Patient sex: F
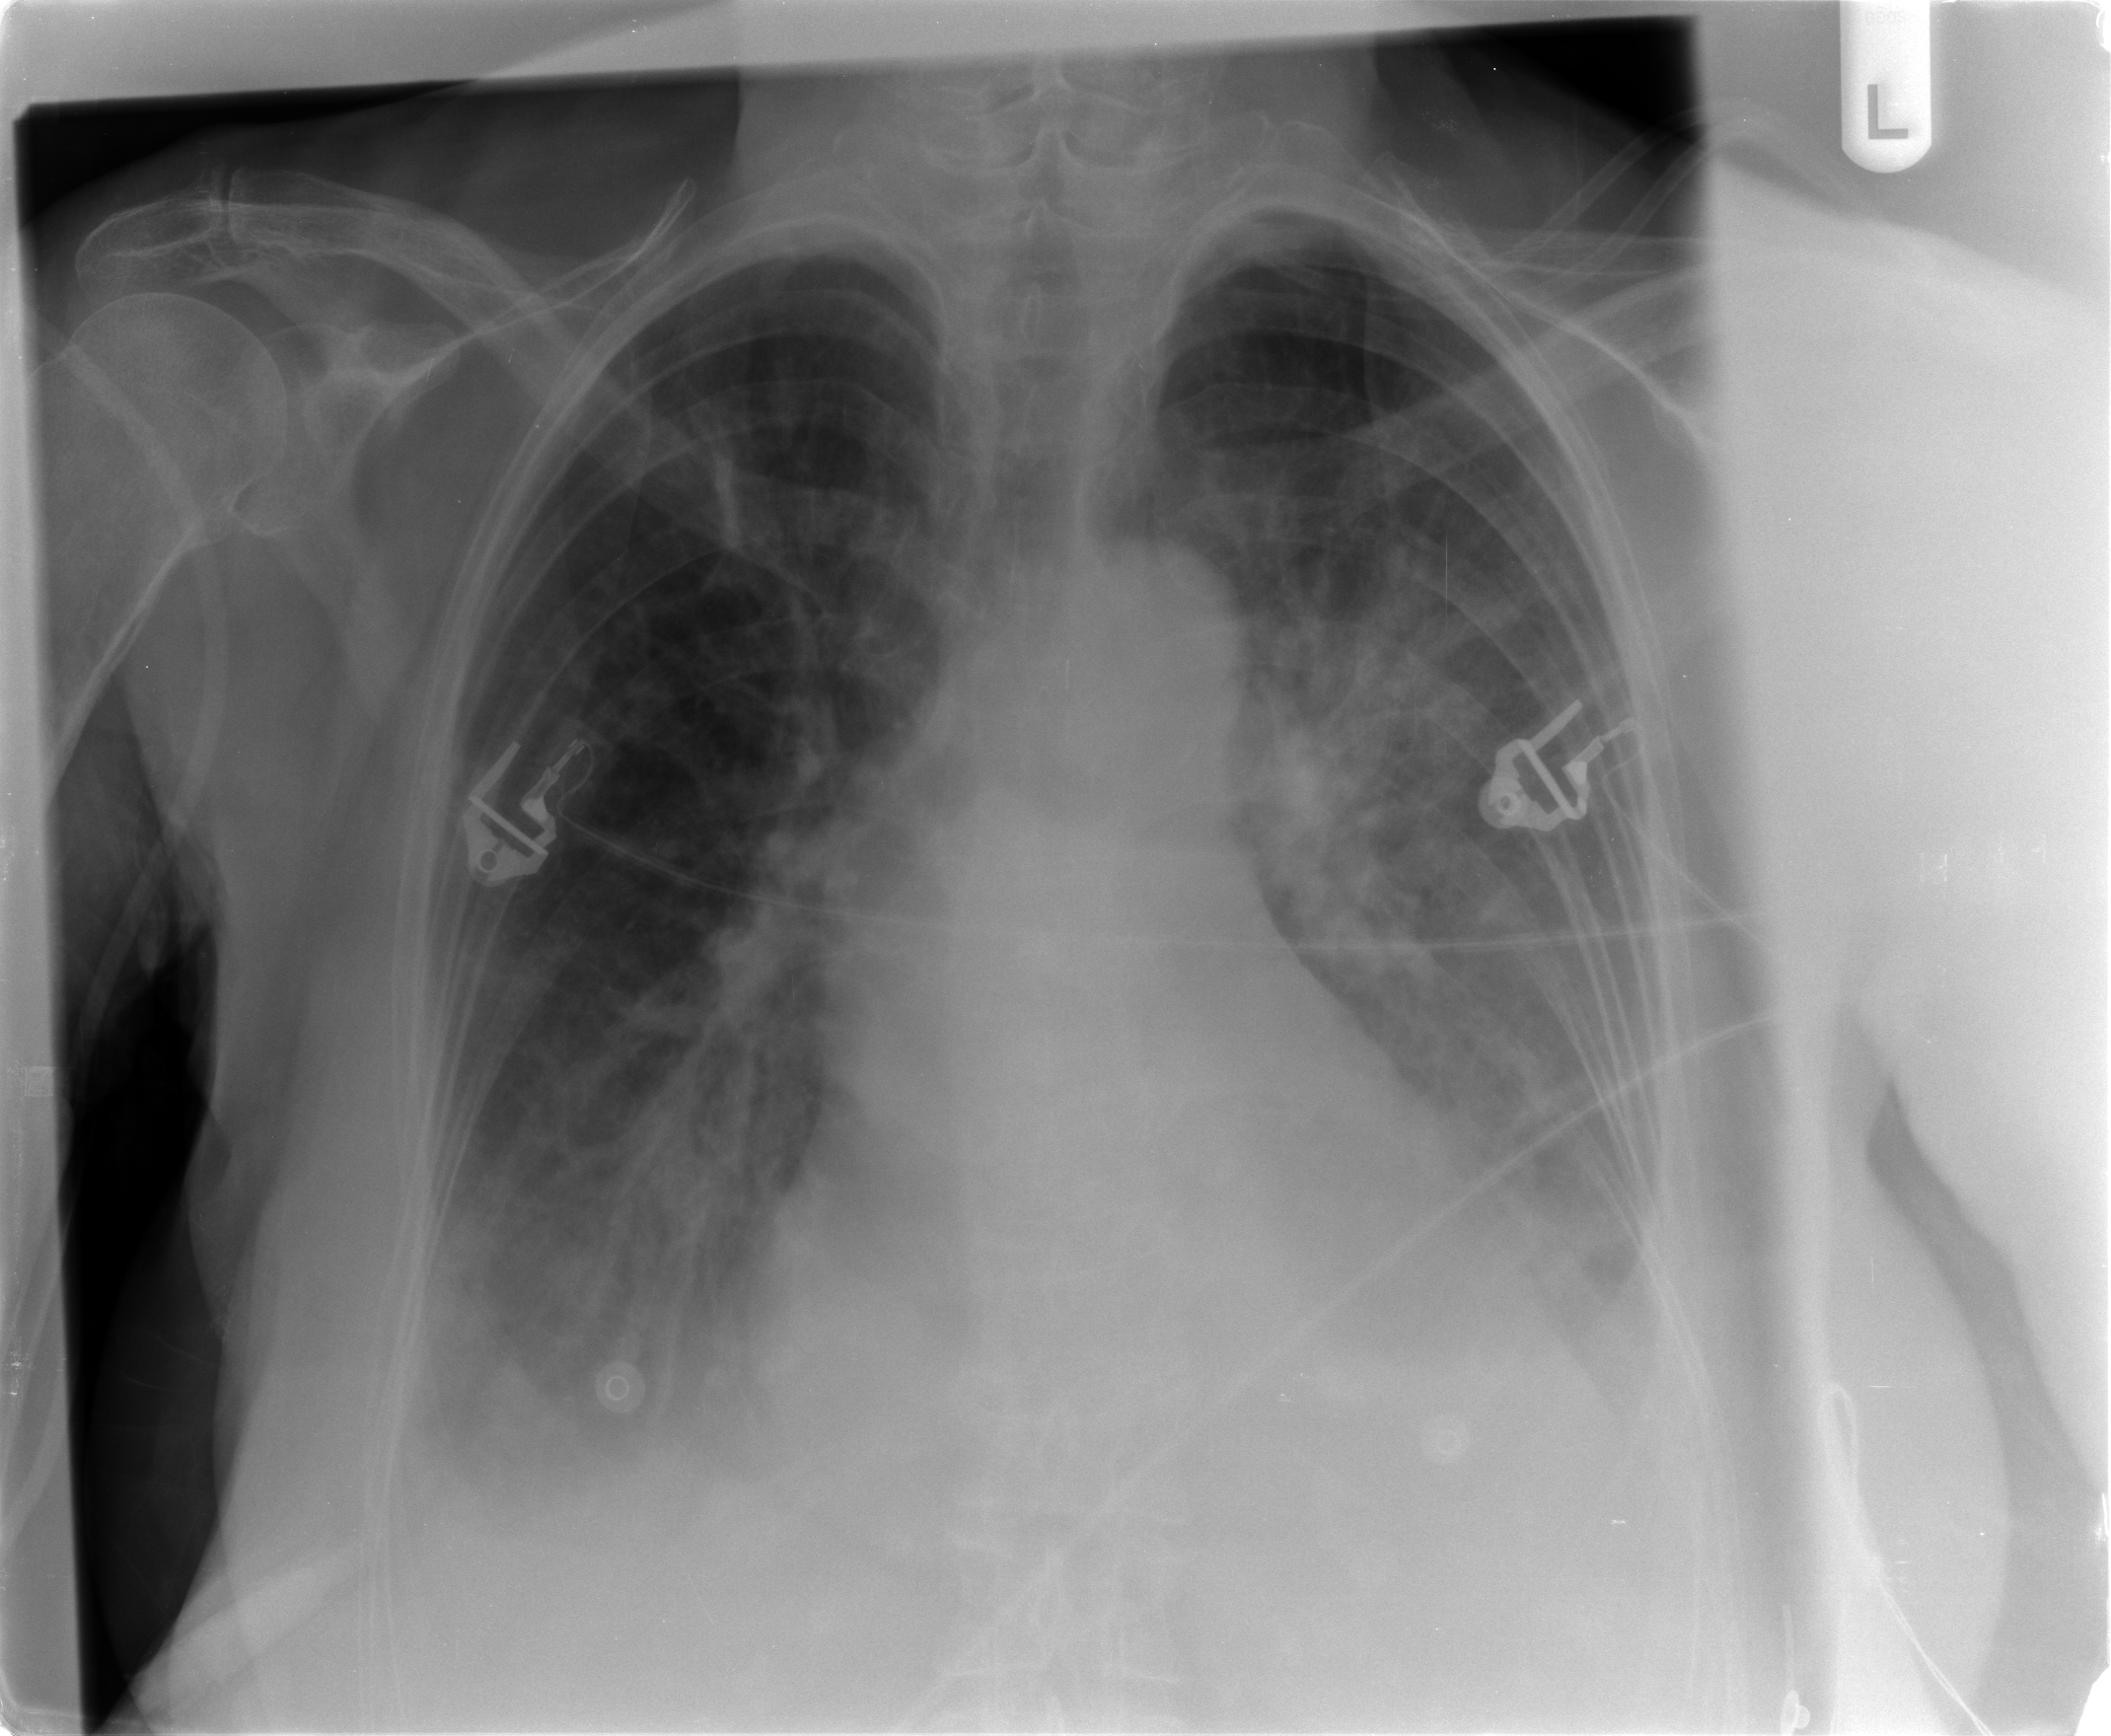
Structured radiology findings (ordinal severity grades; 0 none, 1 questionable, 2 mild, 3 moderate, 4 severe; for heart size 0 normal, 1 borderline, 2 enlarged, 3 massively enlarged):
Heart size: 2
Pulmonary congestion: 2
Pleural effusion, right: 2
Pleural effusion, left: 2
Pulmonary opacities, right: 0
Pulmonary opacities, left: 2
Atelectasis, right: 2
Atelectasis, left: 2